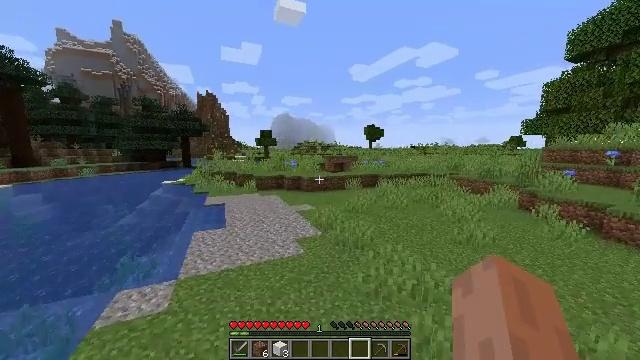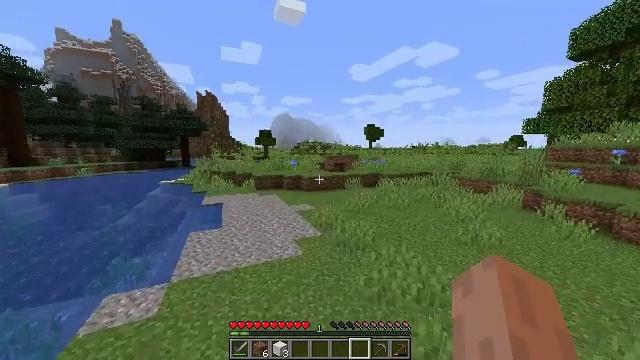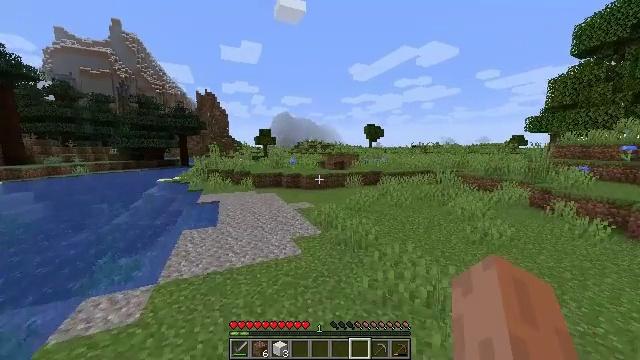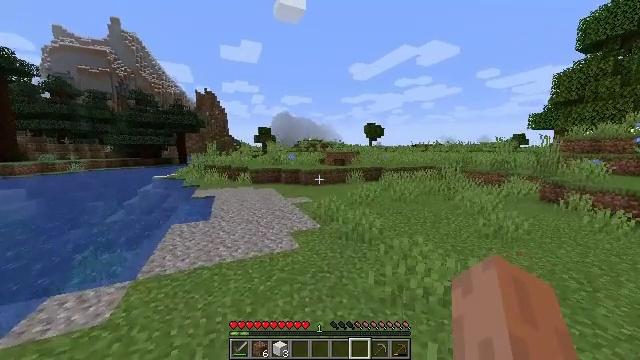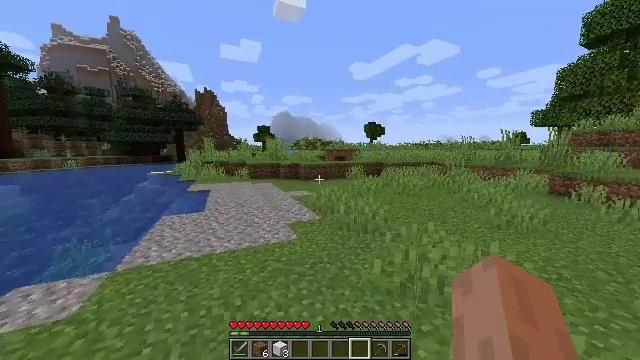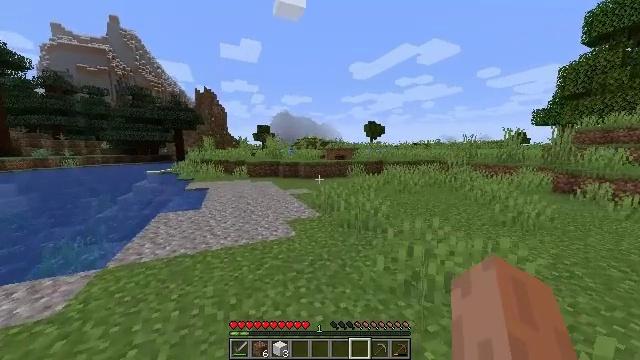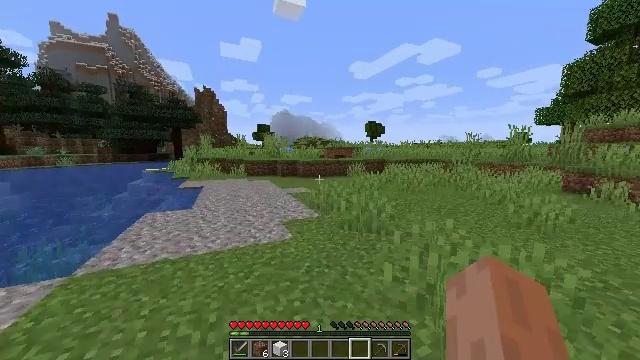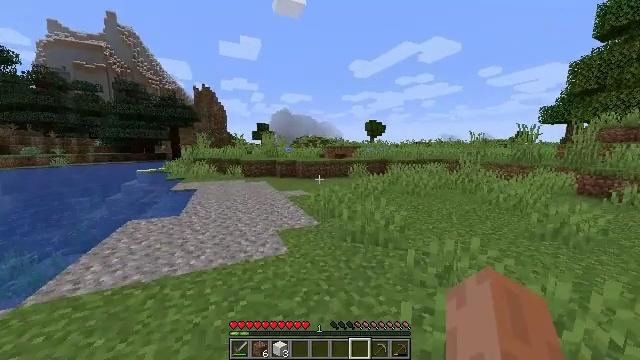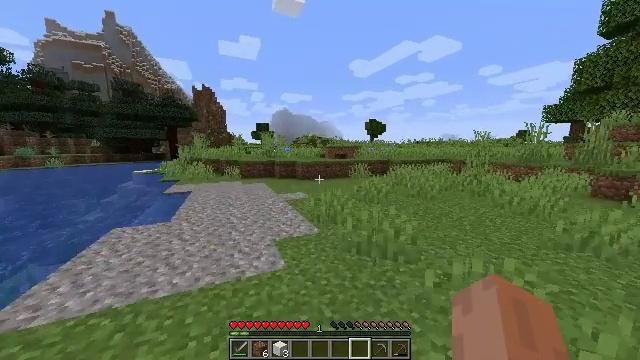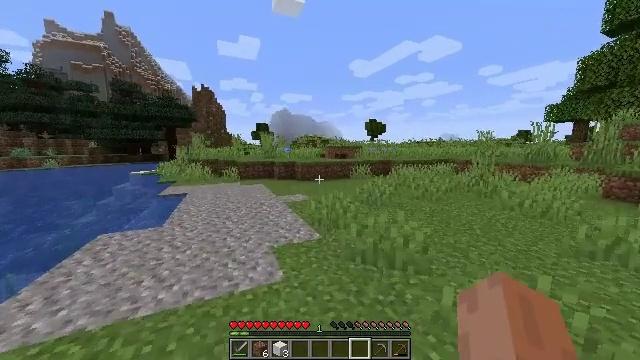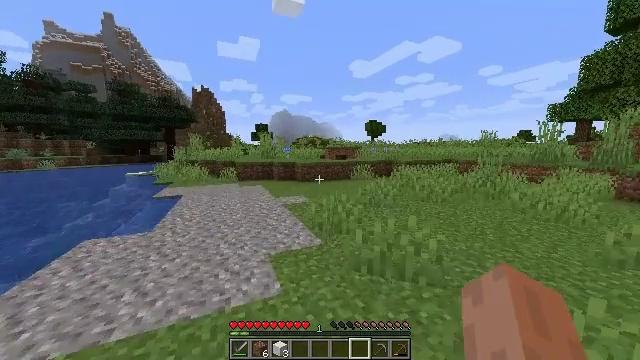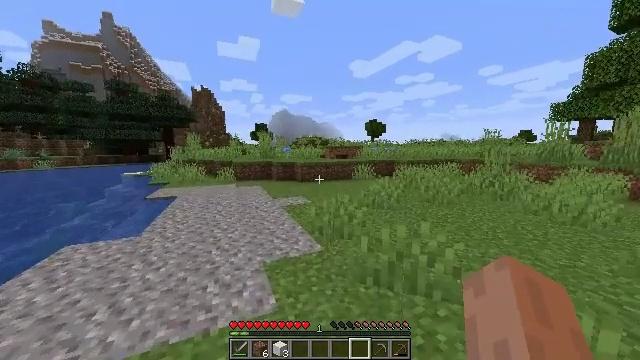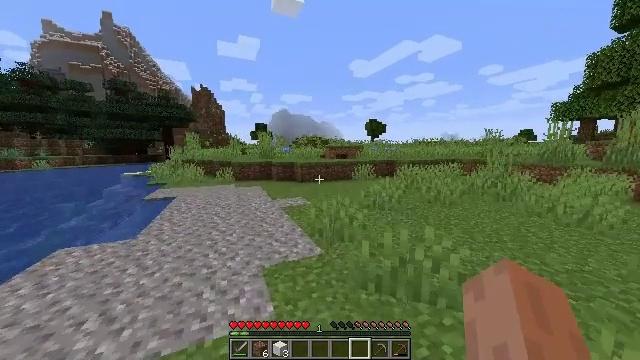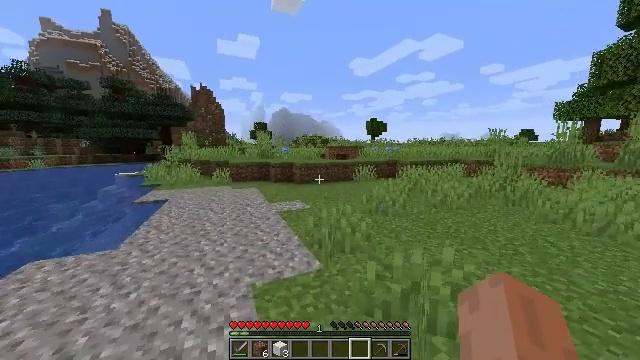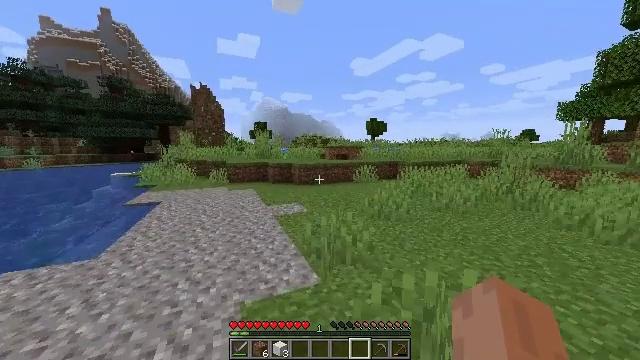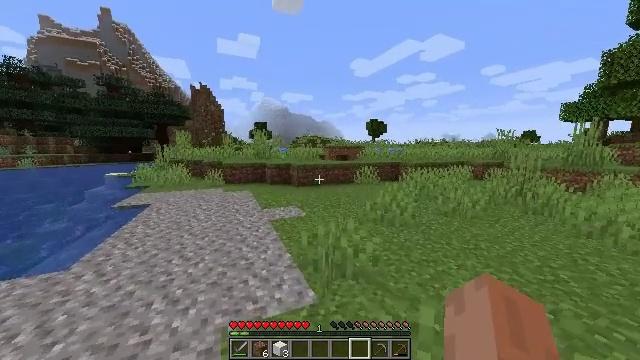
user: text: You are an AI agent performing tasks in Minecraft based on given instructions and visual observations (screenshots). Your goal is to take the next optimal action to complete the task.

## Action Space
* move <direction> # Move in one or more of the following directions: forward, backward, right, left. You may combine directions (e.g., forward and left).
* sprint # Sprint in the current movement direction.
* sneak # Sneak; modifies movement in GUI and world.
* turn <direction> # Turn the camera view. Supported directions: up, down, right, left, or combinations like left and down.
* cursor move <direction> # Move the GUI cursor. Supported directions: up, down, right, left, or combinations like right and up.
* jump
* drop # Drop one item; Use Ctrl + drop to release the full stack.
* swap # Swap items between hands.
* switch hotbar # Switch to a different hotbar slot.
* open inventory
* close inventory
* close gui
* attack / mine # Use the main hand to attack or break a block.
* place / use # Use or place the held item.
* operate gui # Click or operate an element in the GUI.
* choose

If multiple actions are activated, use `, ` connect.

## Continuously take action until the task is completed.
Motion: motion action
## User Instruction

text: Cook mutton in the furnace to get cooked mutton.
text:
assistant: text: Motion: move forward
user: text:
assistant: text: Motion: move forward
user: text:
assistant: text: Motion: move forward
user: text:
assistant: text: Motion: move forward
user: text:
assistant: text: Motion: move forward
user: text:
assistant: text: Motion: move forward
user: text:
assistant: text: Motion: move forward
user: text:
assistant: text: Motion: move forward
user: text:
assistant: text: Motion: move forward
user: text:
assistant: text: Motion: move forward
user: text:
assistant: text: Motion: move forward
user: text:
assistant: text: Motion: move forward
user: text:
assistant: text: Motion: move forward
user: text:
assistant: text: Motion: move forward
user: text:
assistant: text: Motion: move forward
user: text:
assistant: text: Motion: move forward
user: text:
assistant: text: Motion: move forward
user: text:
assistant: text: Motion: move forward
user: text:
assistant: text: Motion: move forward
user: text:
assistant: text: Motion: move forward
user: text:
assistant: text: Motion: move forward
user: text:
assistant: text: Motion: move forward
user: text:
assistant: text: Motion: move forward
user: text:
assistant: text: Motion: move forward
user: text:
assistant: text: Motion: move forward
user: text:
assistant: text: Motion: move forward
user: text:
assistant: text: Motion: move forward
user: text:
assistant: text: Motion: move forward
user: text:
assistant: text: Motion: move forward
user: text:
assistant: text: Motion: move forward